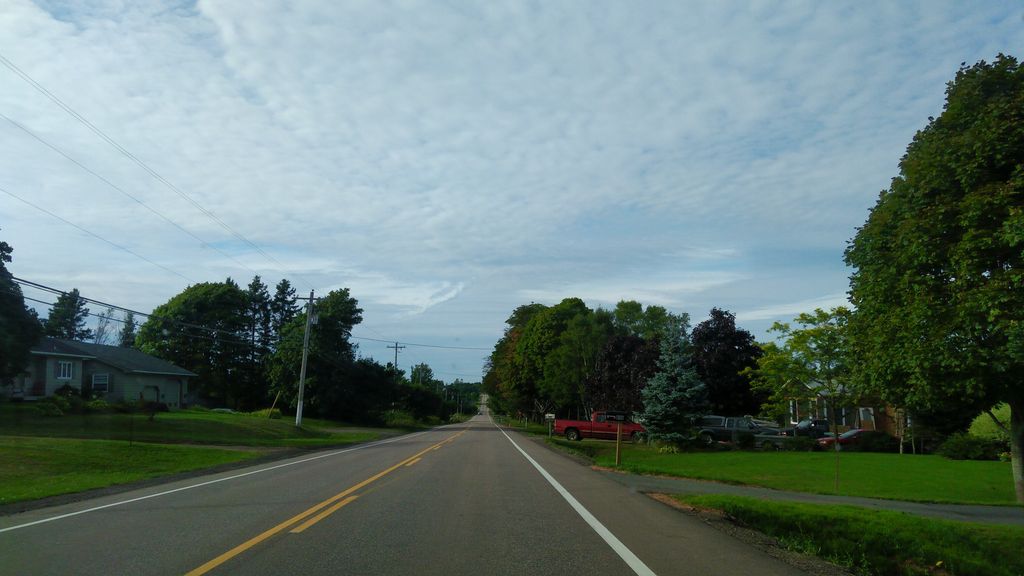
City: charlottetown